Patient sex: F
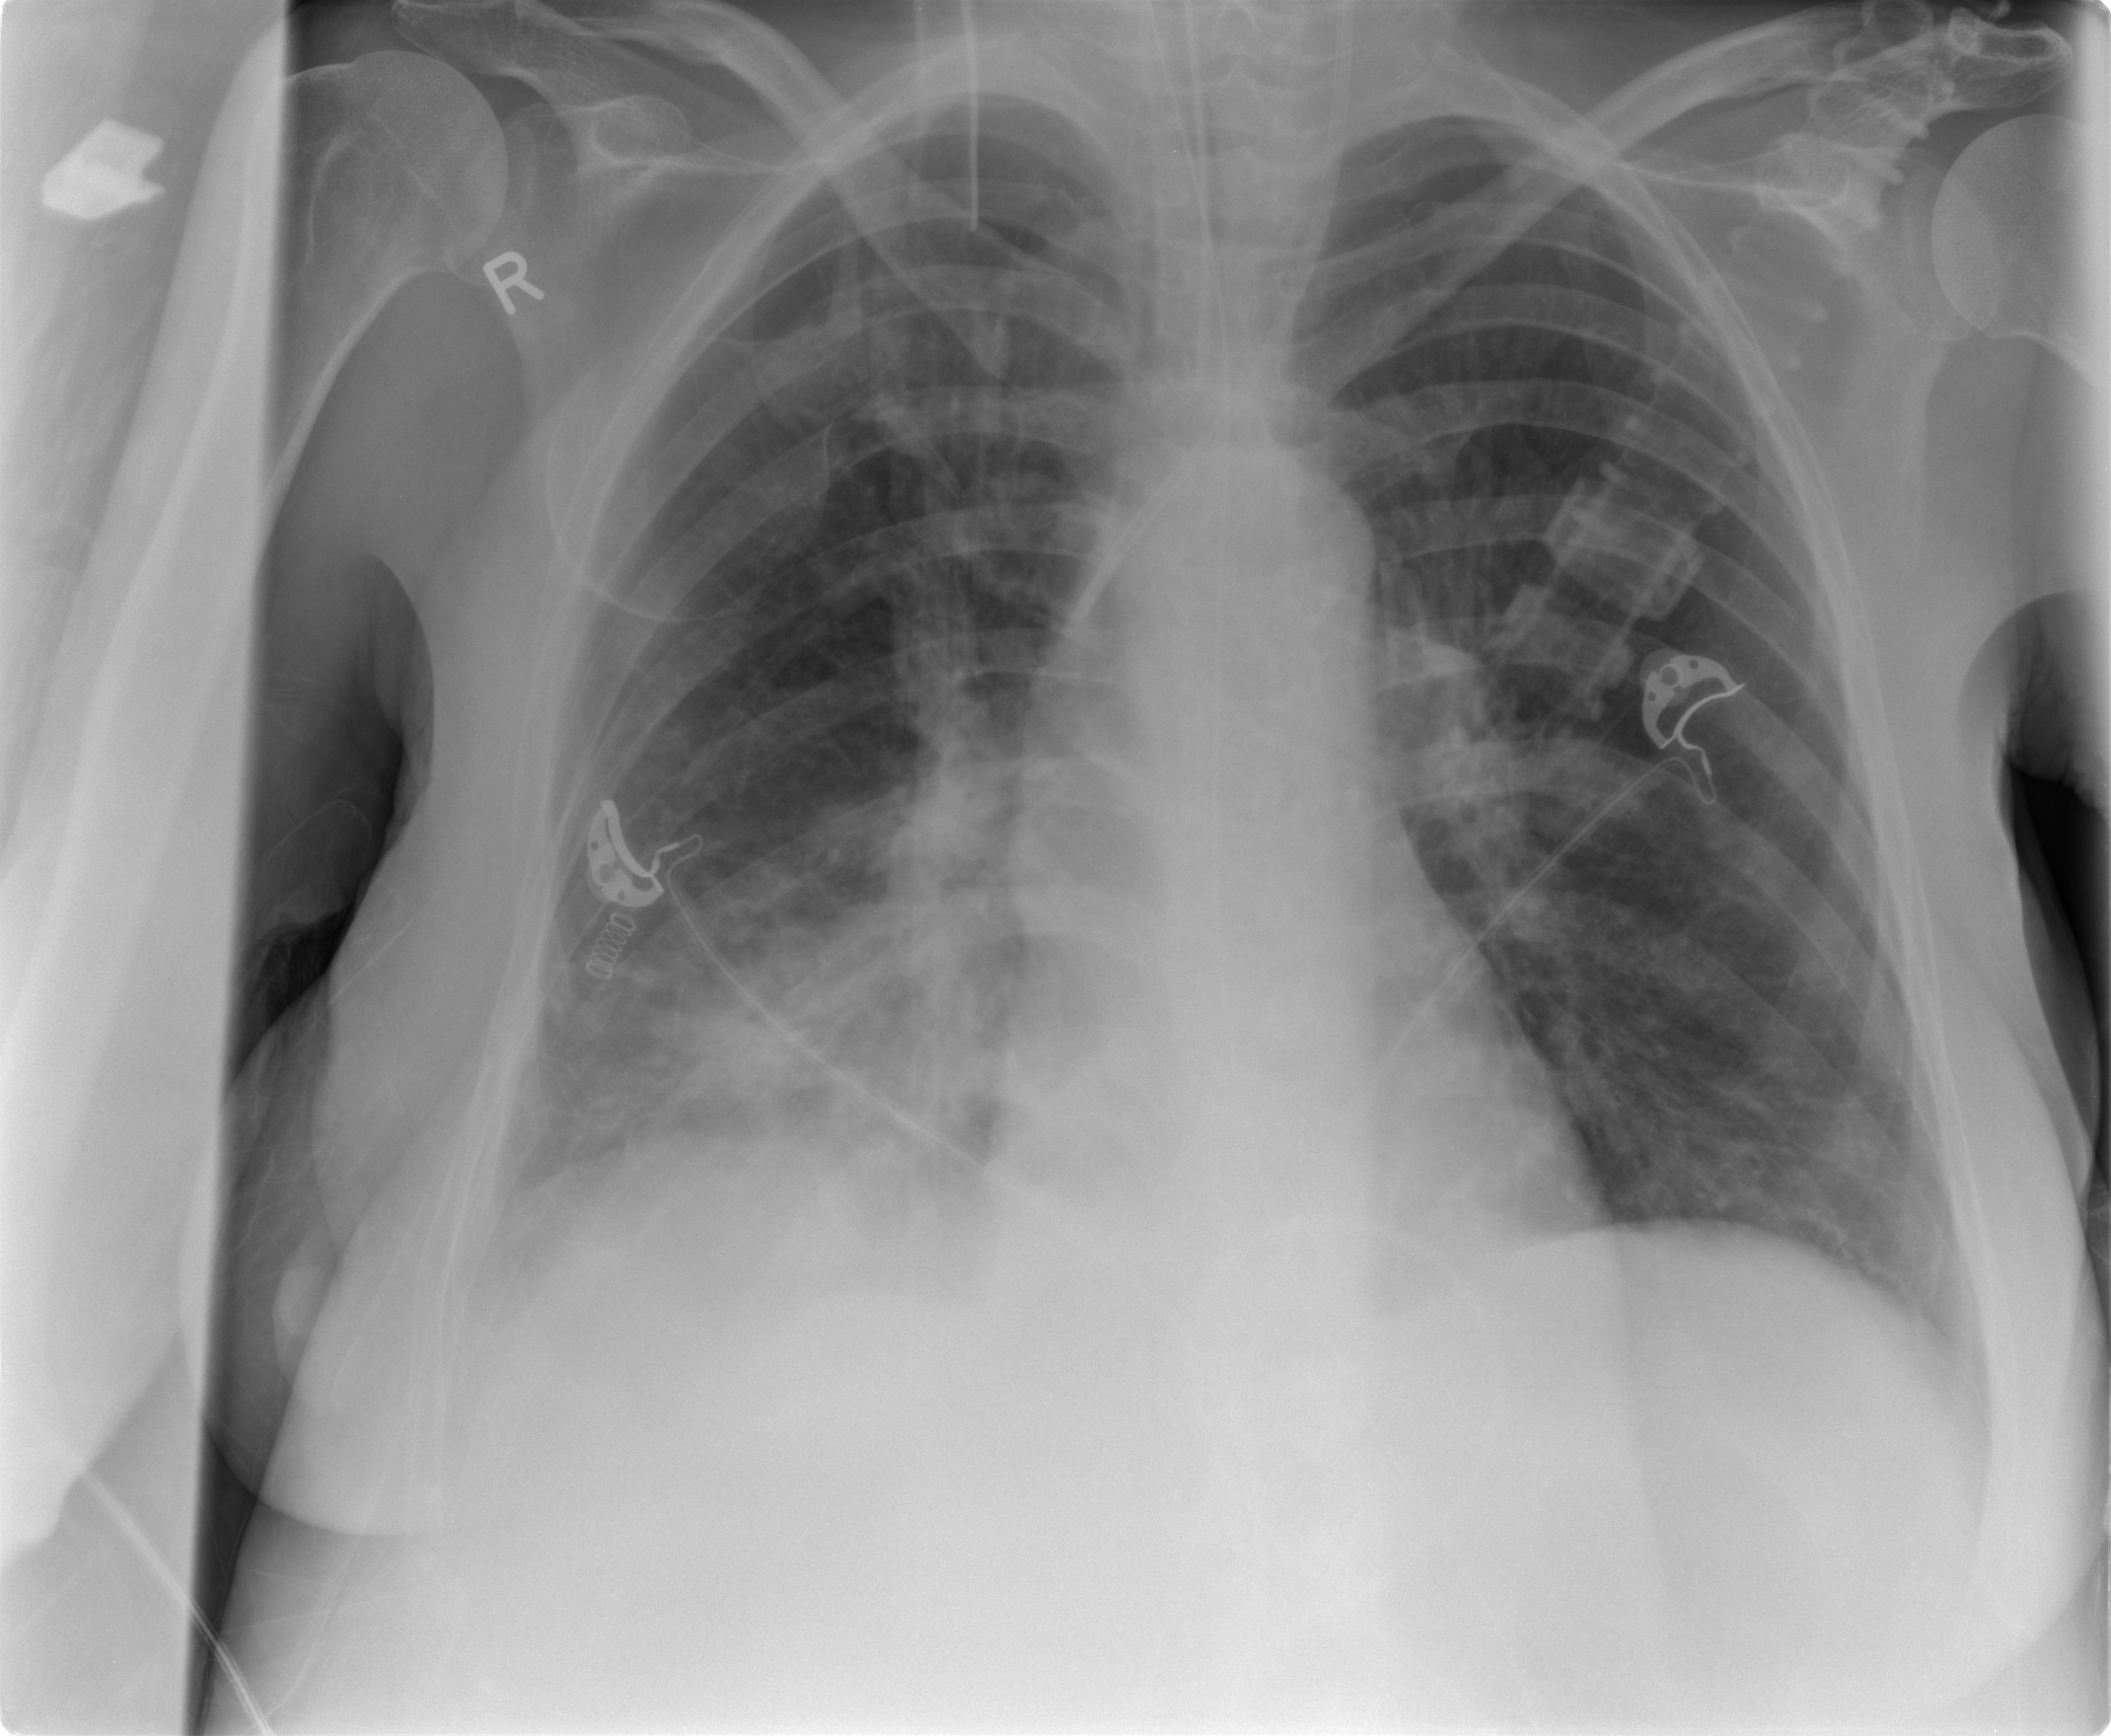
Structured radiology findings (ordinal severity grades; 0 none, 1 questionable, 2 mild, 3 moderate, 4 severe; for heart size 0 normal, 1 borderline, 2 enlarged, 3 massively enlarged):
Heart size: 0
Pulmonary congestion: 0
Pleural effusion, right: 2
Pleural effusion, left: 1
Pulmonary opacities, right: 2
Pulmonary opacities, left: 0
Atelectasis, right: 2
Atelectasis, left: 0